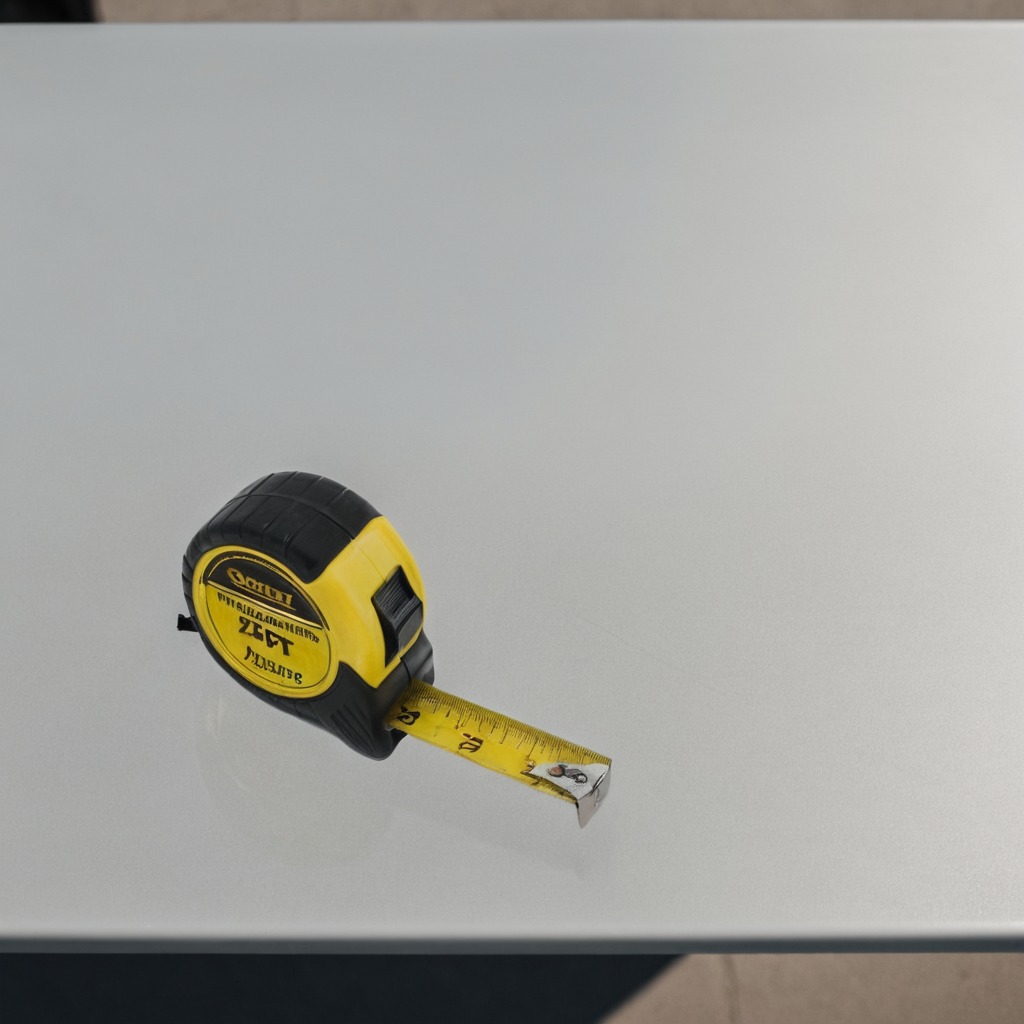
A measuring tape is lying on the table.